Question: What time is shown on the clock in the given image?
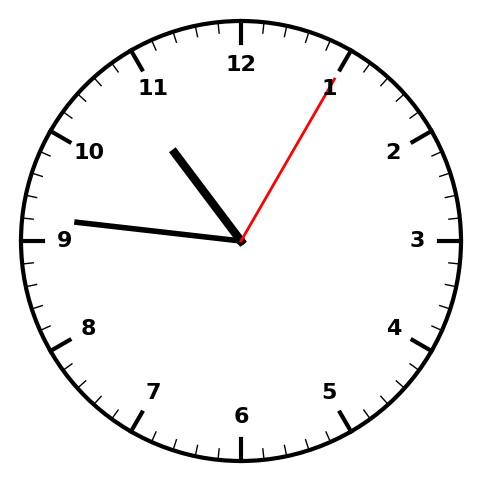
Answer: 10:46:05